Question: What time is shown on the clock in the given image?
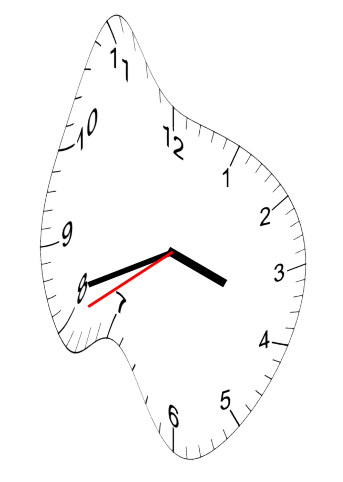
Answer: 03:41:40